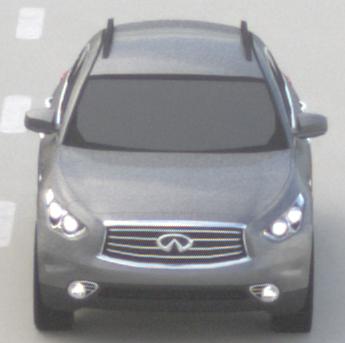
Make: Infiniti
Model: FX 37
Detailed model: FX (S51)
Model produced from: 2012/07
Model produced until: 2013/10
Doors: 5
Color: gray
Road condition: dry road
Daytime: morning or afternoon
Contrast: low contrast